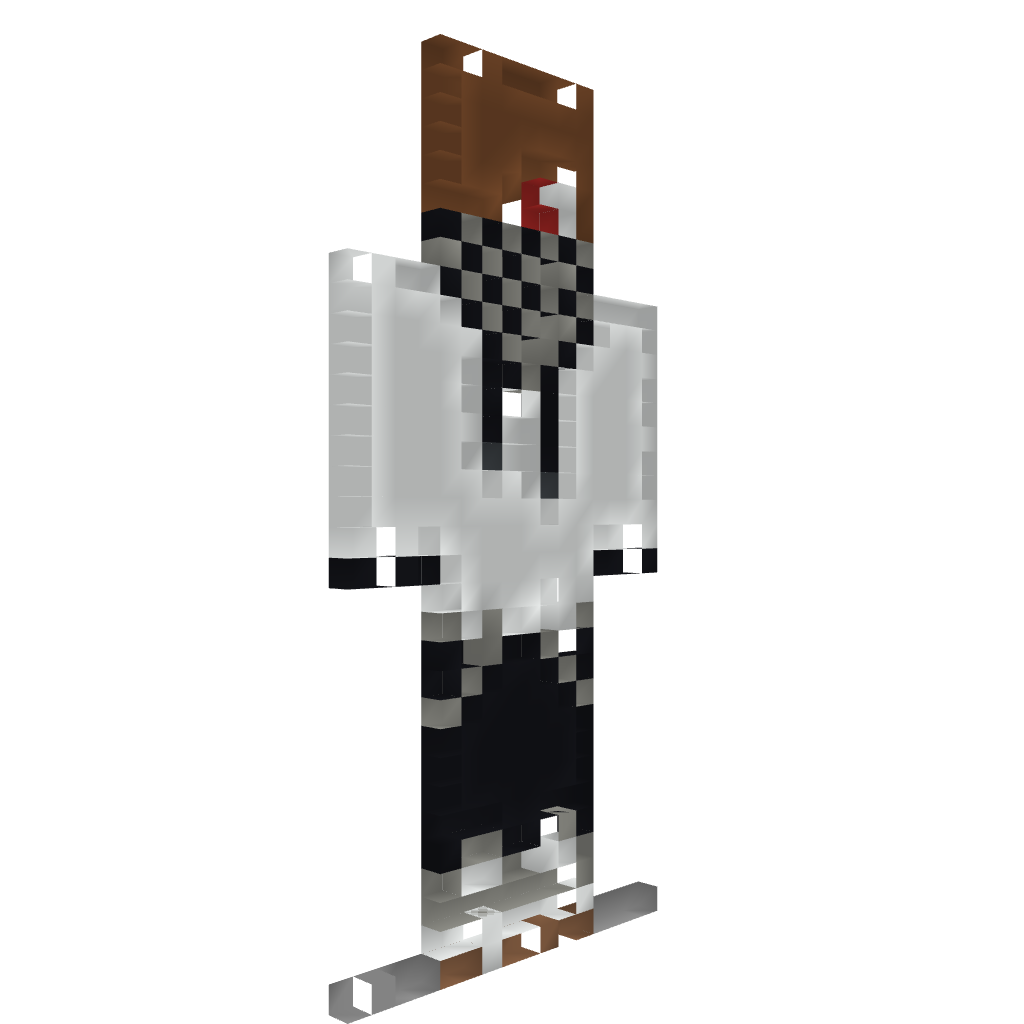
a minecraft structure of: MasterSteve2 Statue